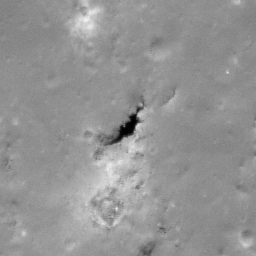
Pit: Kepler 1
Host crater: Kepler
Host type: impact_melt
Lunar coordinates: latitude 8.274, longitude 322.05